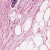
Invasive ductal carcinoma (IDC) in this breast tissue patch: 0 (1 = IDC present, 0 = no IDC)